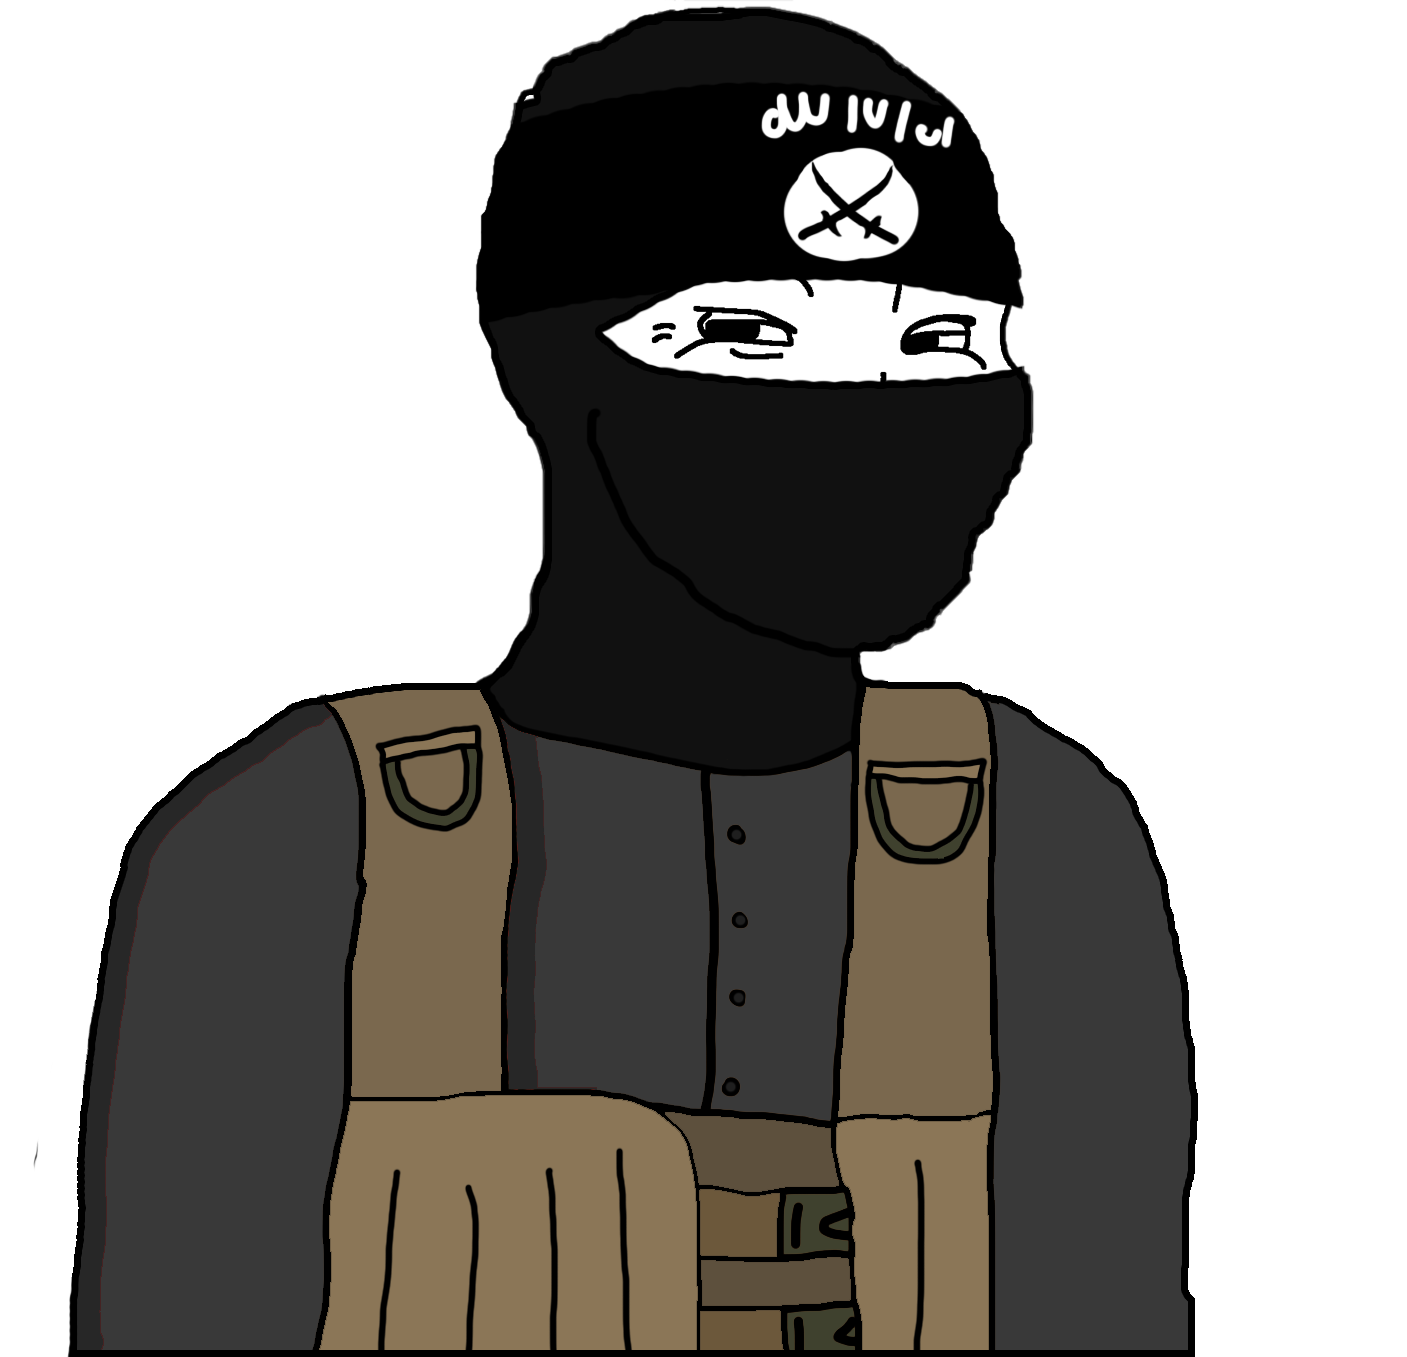
Label: 5_Smugjak